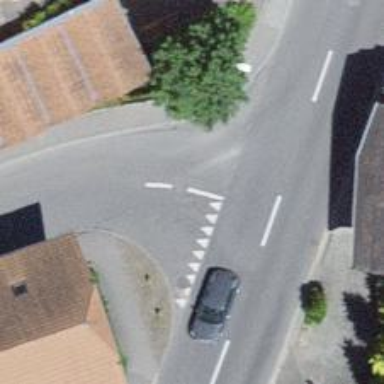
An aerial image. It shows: Road with "give way" sign.